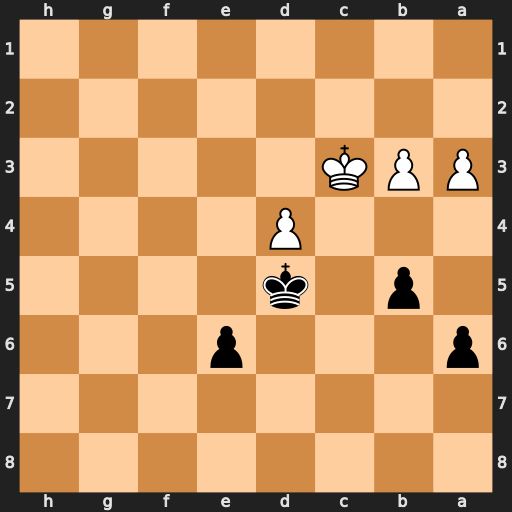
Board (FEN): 8/8/p3p3/1p1k4/3P4/PPK5/8/8
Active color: b
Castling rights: -
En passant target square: -
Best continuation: Ke4 a4 Ke3 axb5 axb5 b4 Ke4